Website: home-depot
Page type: customer-info-address
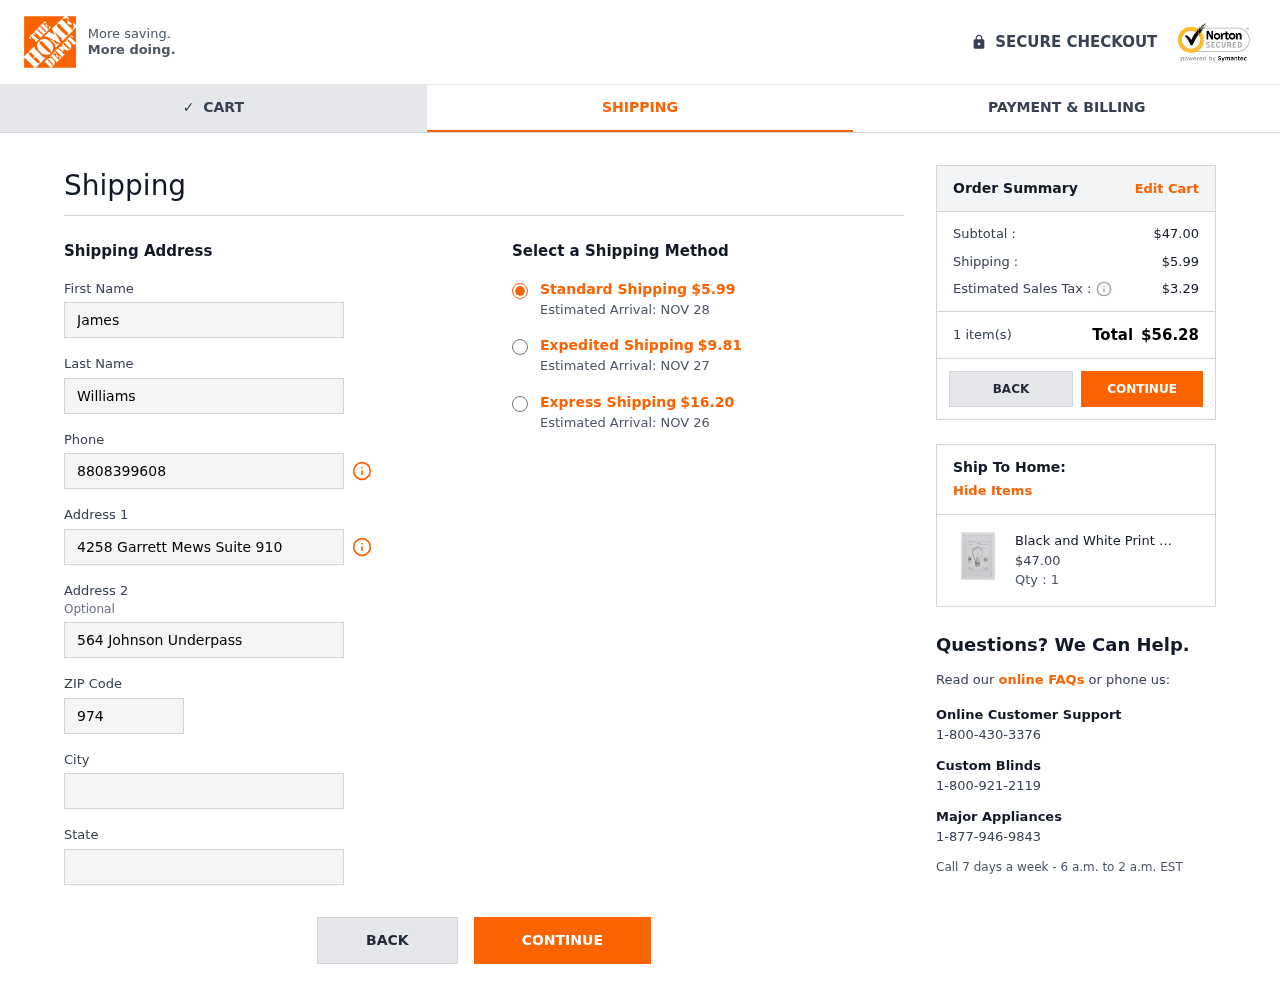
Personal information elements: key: PII_CITY
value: Williammouth
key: PII_FIRSTNAME
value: James
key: PII_LASTNAME
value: Williams
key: PII_PHONE
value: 8808399608
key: PII_POSTCODE
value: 97403
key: PII_STATE
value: Rhode Island
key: PII_STREET
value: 4258 Garrett Mews Suite 910
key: PII_STREET2
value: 564 Johnson Underpass
Product elements: key: PRODUCT1_NAME
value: Black and White Print of 1891 Bulb in White Frame, 15" x 21"
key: PRODUCT1_PRICE
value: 47
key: PRODUCT1_QUANTITY
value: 1
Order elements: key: ORDER_SHIPPING_COST
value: $5.99
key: ORDER_DELIVERY_DATE
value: Estimated Arrival: NOV 28
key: ORDER_SHIPPING_COST_EXPEDITED
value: $9.81
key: ORDER_DELIVERY_DATE_EXPEDITED
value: Estimated Arrival: NOV 27
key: ORDER_SHIPPING_COST_EXPRESS
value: $16.20
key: ORDER_DELIVERY_DATE_EXPRESS
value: Estimated Arrival: NOV 26
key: ORDER_SUBTOTAL
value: $47.00
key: ORDER_TAX
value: $3.29
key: ORDER_NUM_ITEMS
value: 1 item(s)
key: ORDER_TOTAL
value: $56.28